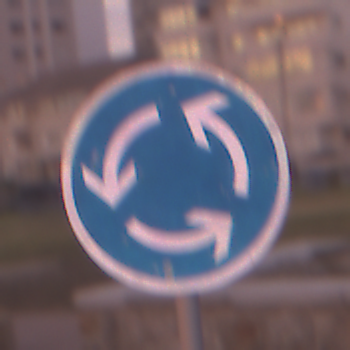
Verkehrszeichen: Kreisverkehr
Umgebung: Outdoor, Urban
Tageszeit: SunriseSunset
Wetter: PartlyCloudy
Licht: Natural
Jahreszeit: NotSpecified
Kontrast: MediumContrast